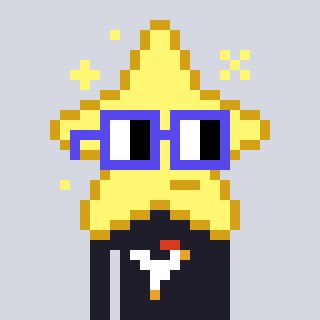
a pixel art character with square blue glasses, a star-shaped head and a grayscale-colored body on a cool background